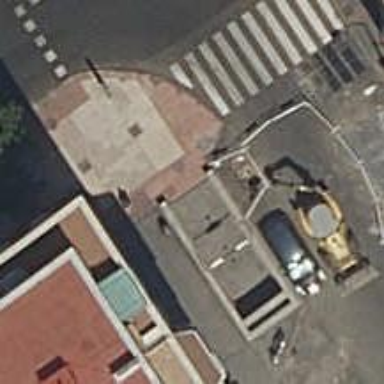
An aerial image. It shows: Subway entrance.